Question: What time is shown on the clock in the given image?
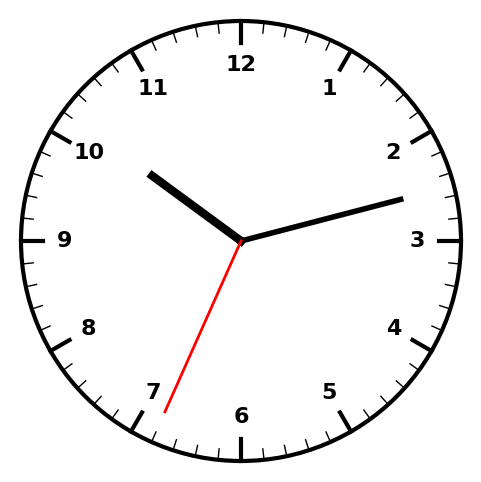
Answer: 10:12:34